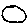
Label: circle